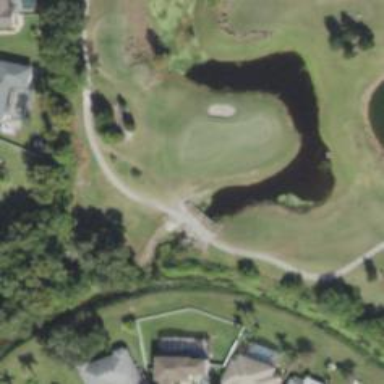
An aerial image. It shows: View of golf hole.